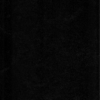
Label: dusty